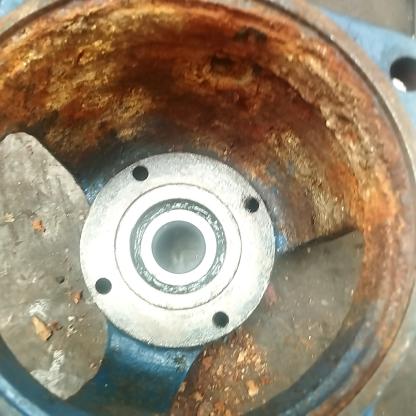
Klasa: inne